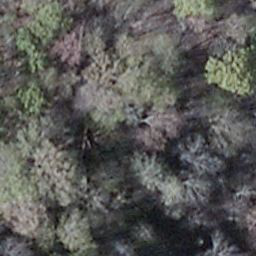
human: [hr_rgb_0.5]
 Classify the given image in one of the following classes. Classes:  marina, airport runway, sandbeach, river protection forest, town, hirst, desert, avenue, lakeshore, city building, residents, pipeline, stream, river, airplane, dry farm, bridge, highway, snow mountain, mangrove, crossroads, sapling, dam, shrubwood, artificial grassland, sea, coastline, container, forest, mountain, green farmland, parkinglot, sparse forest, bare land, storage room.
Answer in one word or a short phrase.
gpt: shrubwood